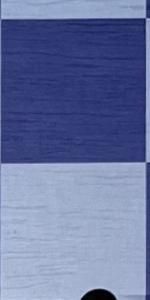
Label: Empty